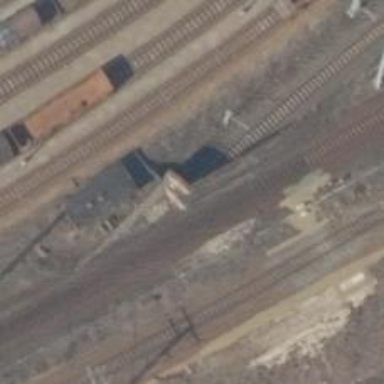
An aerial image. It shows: Railway tunnel with overhead electrified contact lines.